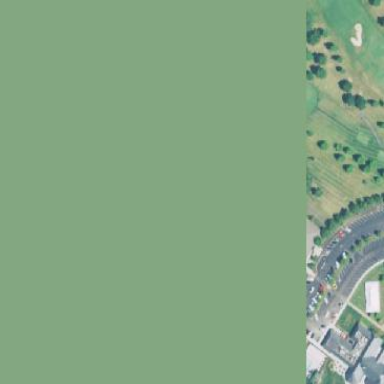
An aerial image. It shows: Golf tee on grassy land.